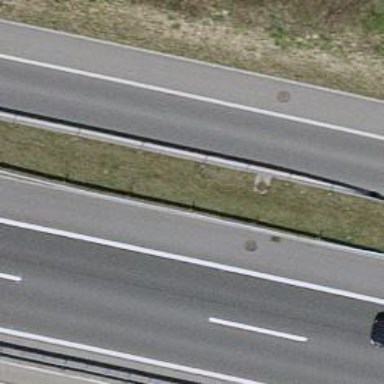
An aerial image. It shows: Motorway link.